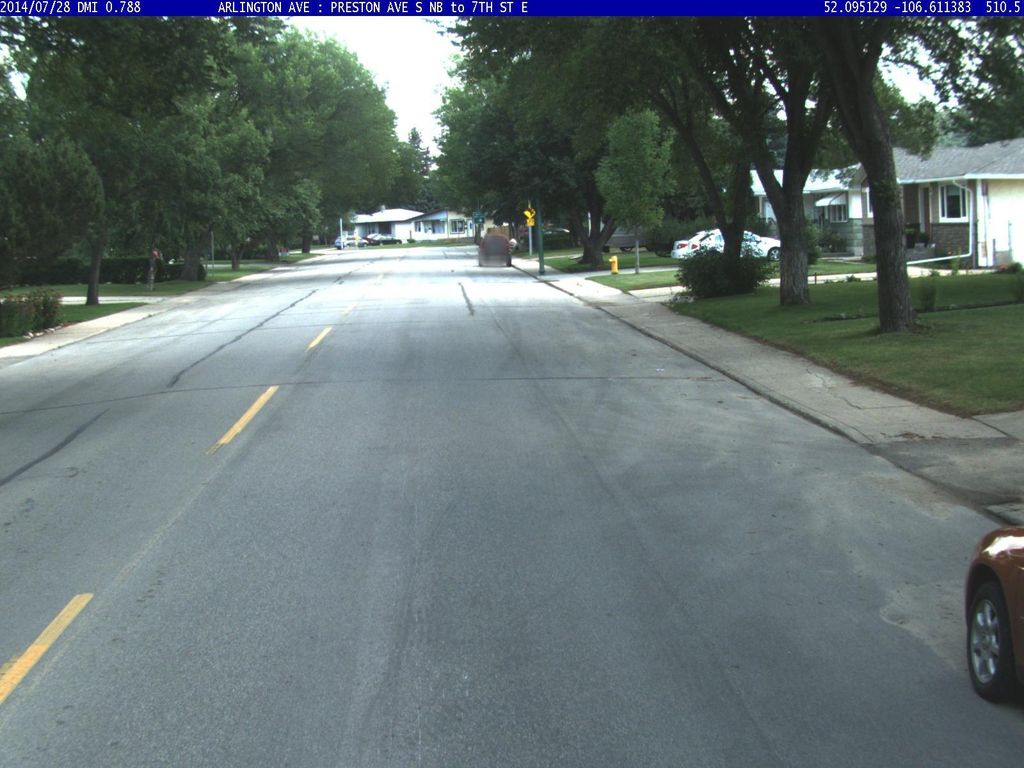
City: saskatoon